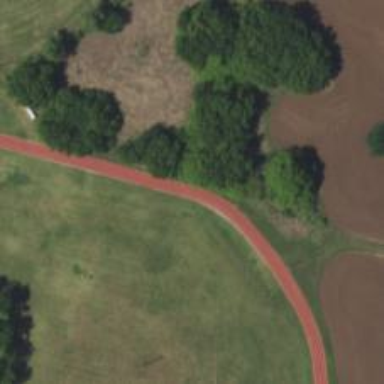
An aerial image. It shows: Track located within leisure land area.